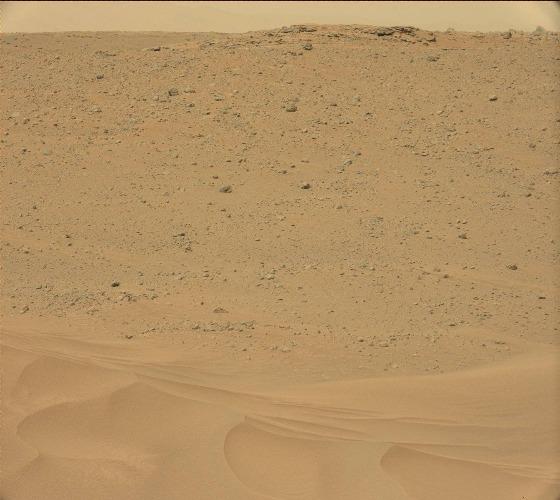
Terrain classes present: Gravel / Sand / Soil, Sky / Distant Mountains